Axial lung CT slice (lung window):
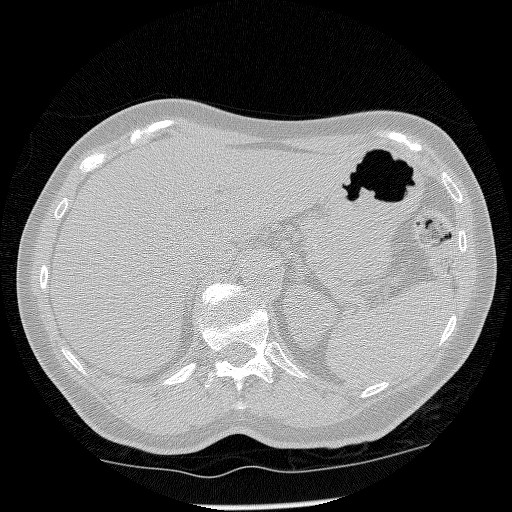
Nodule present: no